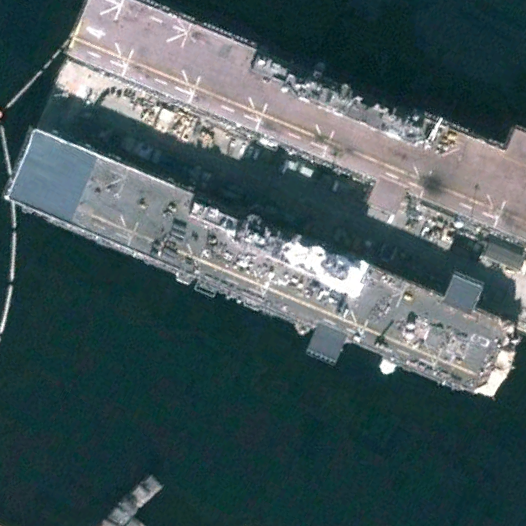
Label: assault